Group 1:
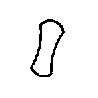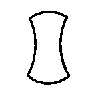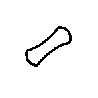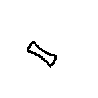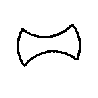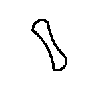
Group 2:
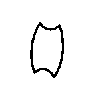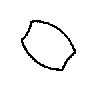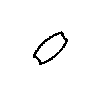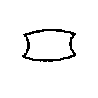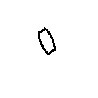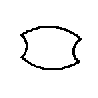
Rule separating the two groups: Long sides concave vs. long sides convex.
Concepts: big, indentation, large, notch, size, small
Author: Mikhail M. Bongard
Reference: M. M. Bongard, Pattern Recognition, Spartan Books, 1970, p. 239.